Question: I'm trying to add extra componentes to such as etc.
Currently my contains component. Bellow map I want to add extra e.g .
I cant do it just by drag and drop.
Here is what I want:

Here's my xml file:
'''
<?xml version="1.0" encoding="utf-8"?>
<fragment xmlns:android="http://schemas.android.com/apk/res/android"
android:id="@+id/map"
android:layout_width="wrap_content"
android:layout_height="250dp"
android:name="com.google.android.gms.maps.MapFragment"/>
'''
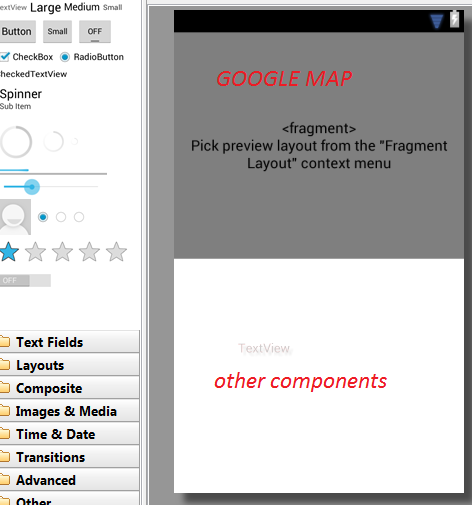
Answer: Here is an XML layout file with a map and another components in it, take a look at it and see if this helps you.
'''
<?xml version="1.0" encoding="utf-8"?>
<LinearLayout xmlns:android="http://schemas.android.com/apk/res/android"
android:layout_width="match_parent"
android:layout_height="match_parent"
android:background="@drawable/background"
android:orientation="vertical" >
<ScrollView
android:id="@+id/scrollView"
android:layout_width="match_parent"
android:layout_height="wrap_content" >
<LinearLayout
android:layout_width="match_parent"
android:layout_height="wrap_content"
android:orientation="vertical" >
<LinearLayout
xmlns:android="http://schemas.android.com/apk/res/android"
android:id="@+id/llDetailsRowLayout"
android:layout_width="wrap_content"
android:layout_height="30dp"
android:layout_marginLeft="5dp"
android:layout_marginRight="5dp"
android:layout_marginTop="5dp"
android:orientation="vertical" >
<RelativeLayout
android:id="@+id/rlTaskTitle"
android:layout_width="match_parent"
android:layout_height="40dp"
android:background="@drawable/bar_task_checklist_blue"
android:layout_marginLeft="4dp"
android:layout_marginRight="4dp"
android:paddingBottom="5dp" >
<TextView
android:id="@+id/tvTitle"
android:layout_width="200dp"
android:layout_height="25dp"
android:paddingLeft="10dp"
android:paddingTop="5dp"
android:text="@string/task_title"
android:textColor="@color/my_white"
android:textSize="16sp"
android:textStyle="bold" />
<TextView
android:id="@+id/text_seperator"
android:layout_width="wrap_content"
android:layout_height="25dp"
android:layout_alignParentTop="true"
android:layout_toRightOf="@+id/tvTitle"
android:paddingRight="10dp"
android:paddingTop="5dp"
android:text="@string/seperator"
android:textColor="@color/my_white"
android:textSize="16sp"
android:textStyle="bold" />
<TextView
android:id="@+id/text_id"
android:layout_width="wrap_content"
android:layout_height="25dp"
android:layout_alignBaseline="@+id/tvTitle"
android:layout_alignBottom="@+id/tvTitle"
android:layout_toRightOf="@+id/text_seperator"
android:gravity="center_vertical"
android:paddingTop="5dp"
android:text="@string/id_string"
android:textColor="@color/my_white"
android:textSize="16sp"
android:textStyle="bold" />
<ImageView
android:id="@+id/iTaskStatusButton"
android:layout_width="wrap_content"
android:layout_height="wrap_content"
android:layout_alignParentRight="true"
android:layout_alignParentTop="true"
android:contentDescription="@drawable/task_sort_icon_selector"
android:paddingBottom="8dp"
android:paddingLeft="10dp"
android:paddingRight="10dp"
android:paddingTop="5dp"
android:src="@drawable/task_sort_icon_selector" />
</RelativeLayout>
</LinearLayout>
<LinearLayout
android:layout_width="match_parent"
android:layout_height="wrap_content"
android:layout_marginLeft="1dp"
android:layout_marginRight="1dp"
android:background="@drawable/test6"
android:orientation="vertical" >
<LinearLayout
android:layout_width="match_parent"
android:layout_height="wrap_content"
android:orientation="horizontal" >
<ImageView
android:id="@+id/iCalendar"
android:layout_width="wrap_content"
android:layout_height="wrap_content"
android:contentDescription="@drawable/calendar_blue"
android:paddingLeft="10dp"
android:src="@drawable/calendar_blue" />
<TextView
android:id="@+id/tvDate"
android:layout_width="wrap_content"
android:layout_height="wrap_content"
android:paddingLeft="5dp"
android:text="@string/date_string"
android:textAppearance="?android:attr/textAppearanceLarge"
android:textColor="@color/my_darker_gray"
android:textSize="11sp" />
<ImageView
android:id="@+id/iClock"
android:layout_width="wrap_content"
android:layout_height="wrap_content"
android:contentDescription="@drawable/clock_blue"
android:paddingLeft="5dp"
android:src="@drawable/clock_blue" />
<TextView
android:id="@+id/tvTime"
android:layout_width="wrap_content"
android:layout_height="wrap_content"
android:paddingLeft="5dp"
android:text="@string/time_string"
android:textAppearance="?android:attr/textAppearanceLarge"
android:textColor="@color/my_darker_gray"
android:textSize="11sp" />
<ImageView
android:id="@+id/iLocation"
android:layout_width="wrap_content"
android:layout_height="wrap_content"
android:contentDescription="@drawable/pinplace_blue"
android:paddingLeft="5dp"
android:src="@drawable/pinplace_blue" />
<TextView
android:id="@+id/tvCity"
android:layout_width="wrap_content"
android:layout_height="wrap_content"
android:paddingLeft="5dp"
android:text="@string/address_string"
android:textAppearance="?android:attr/textAppearanceLarge"
android:textColor="@color/my_darker_gray"
android:textSize="11sp" />
</LinearLayout>
<LinearLayout
android:id="@+id/llDescription"
android:layout_width="match_parent"
android:layout_height="50dp" >
<TextView
android:id="@+id/tvDescription"
android:layout_width="match_parent"
android:layout_height="match_parent"
android:clickable="true"
android:onClick="onDescriptionClick"
android:paddingLeft="10dp"
android:paddingRight="10dp"
android:paddingTop="5dp"
android:text="@string/task_description"
android:textColor="@color/my_black"
android:textSize="12sp" />
</LinearLayout>
</LinearLayout>
<FrameLayout
android:layout_width="match_parent"
android:layout_height="wrap_content"
android:layout_marginLeft="5dp"
android:layout_marginRight="5dp"
android:layout_marginTop="5dp"
android:background="@drawable/map_box" >
<fragment
xmlns:map="http://schemas.android.com/apk/res-auto"
android:id="@+id/map"
android:name="com.google.android.gms.maps.SupportMapFragment"
android:layout_width="match_parent"
android:layout_height="170dp"
android:layout_marginLeft="5dp"
android:layout_marginRight="5dp"
android:layout_marginTop="4dp"
map:mapType="normal"
map:uiCompass="true"
map:uiRotateGestures="true"
map:uiScrollGestures="true"
map:uiTiltGestures="true"
map:uiZoomGestures="true" />
</FrameLayout>
</LinearLayout>
</ScrollView>
</LinearLayout>
'''